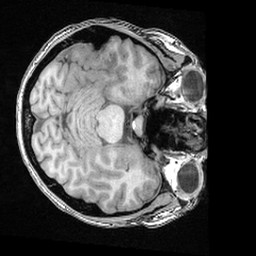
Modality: T1w
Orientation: axial
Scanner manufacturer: ge
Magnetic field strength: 3 T
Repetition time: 0.008572 s
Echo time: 0.003384 s